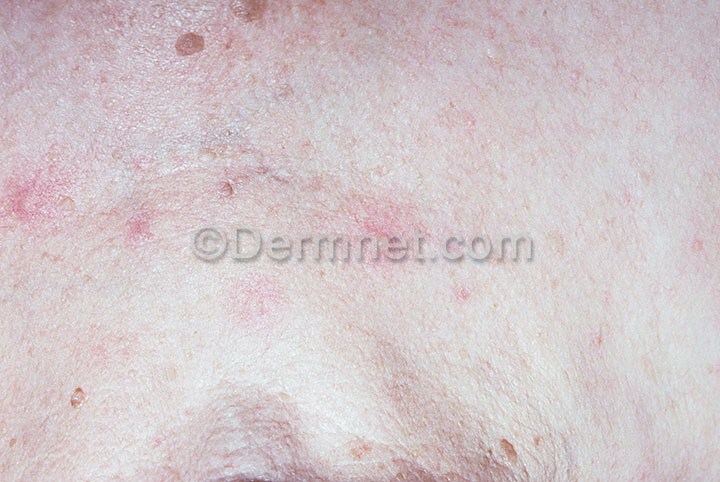
Disease: Warts Molluscum and other Viral Infections